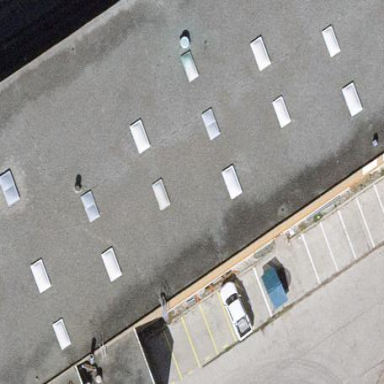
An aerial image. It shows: Industrial building.